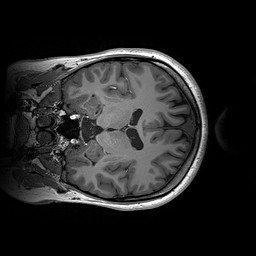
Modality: T1w
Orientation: coronal
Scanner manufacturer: siemens
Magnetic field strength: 3 T
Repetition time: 2.2 s
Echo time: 0.00244 s